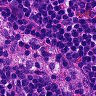
Metastatic tissue present: no